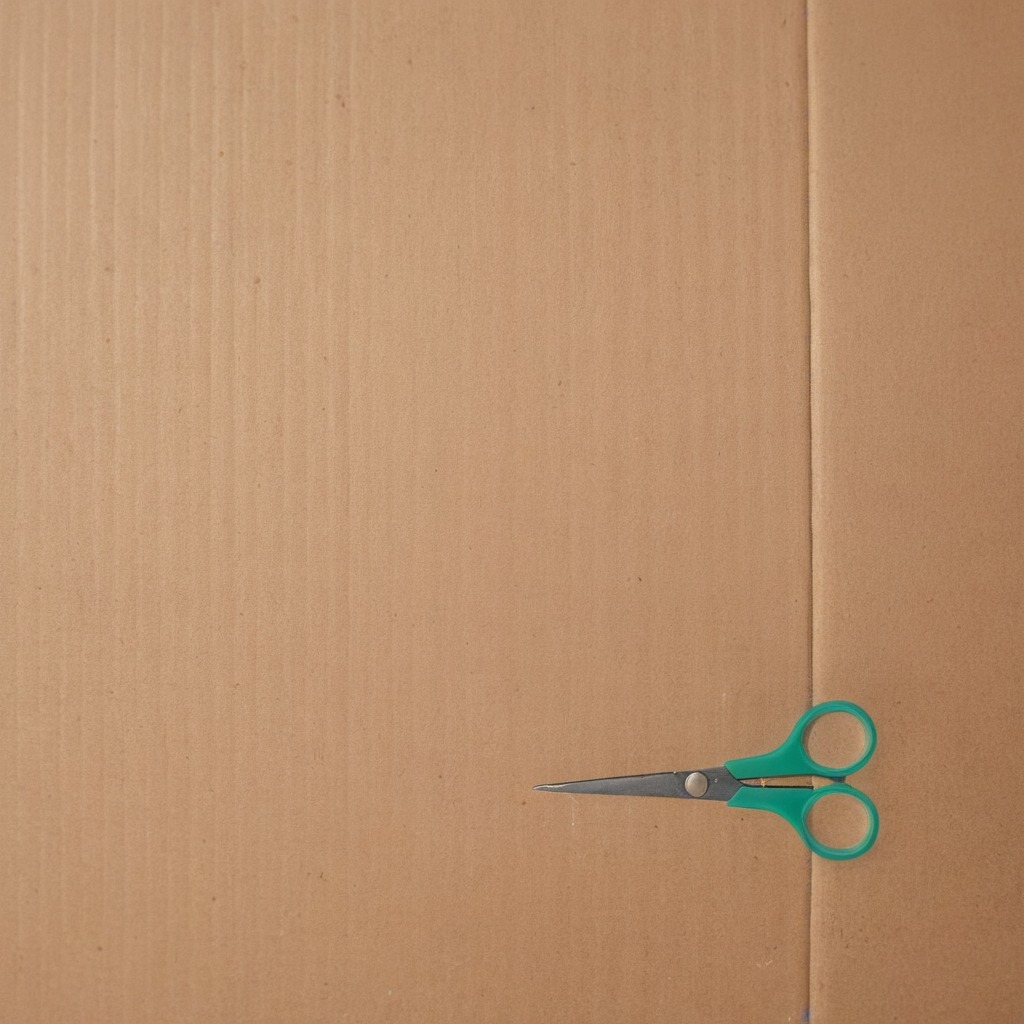
A scissor lying on the cardboard box surface in an outdoor workshop during daytime bright natural light soft shadows slightly creased but